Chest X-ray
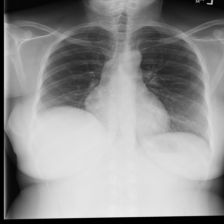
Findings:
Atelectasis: negative
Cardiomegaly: negative
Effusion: negative
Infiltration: negative
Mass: negative
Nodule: negative
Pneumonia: negative
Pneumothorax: negative
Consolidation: negative
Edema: negative
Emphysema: negative
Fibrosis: negative
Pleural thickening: negative
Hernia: negative